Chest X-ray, AP view. Patient: 37 years old, sex M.
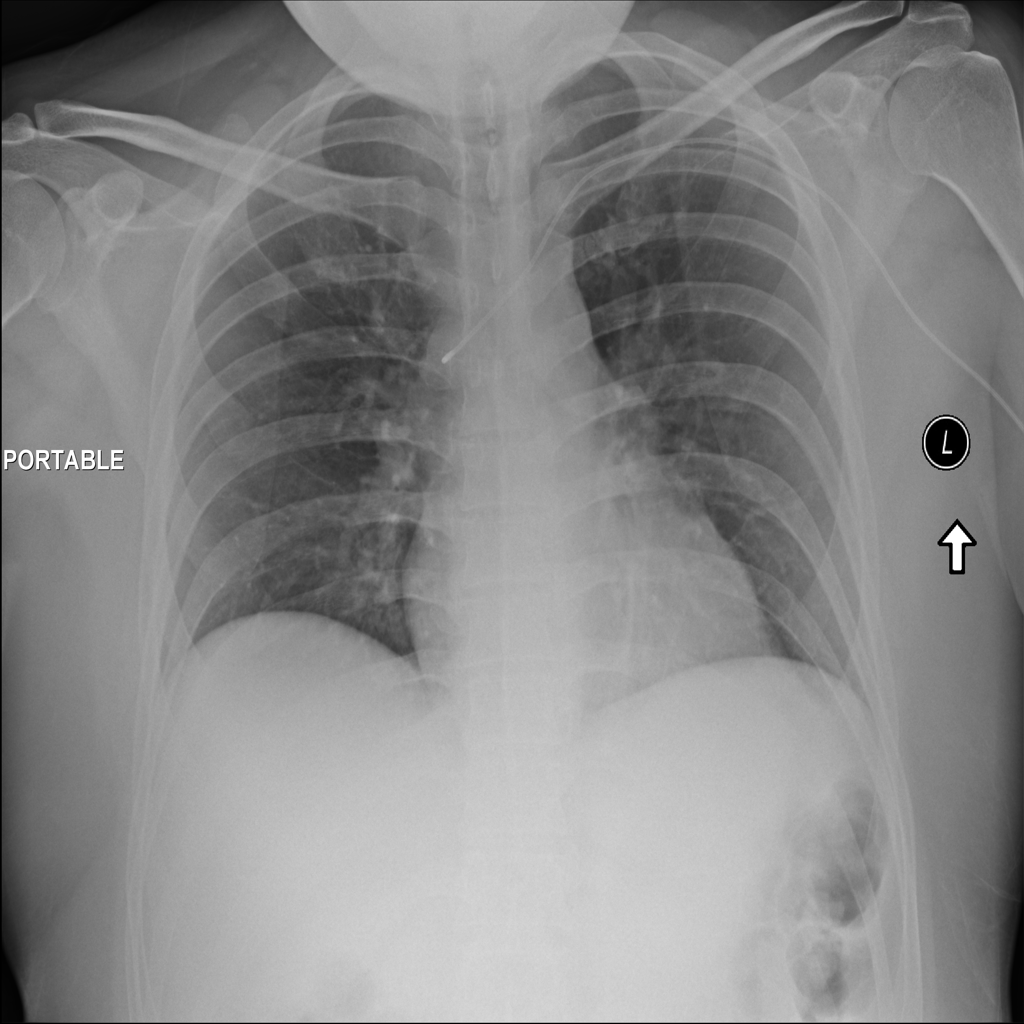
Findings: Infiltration